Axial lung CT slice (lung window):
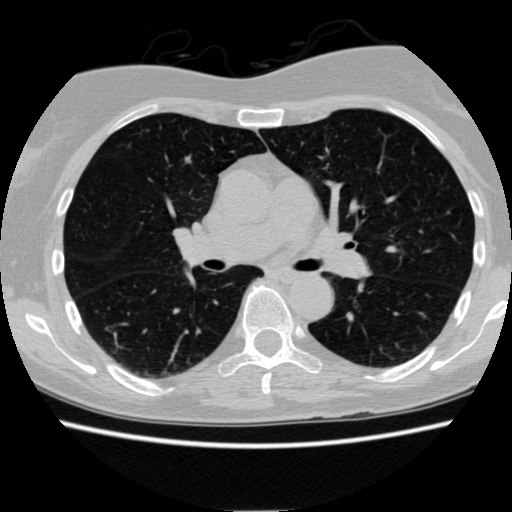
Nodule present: no